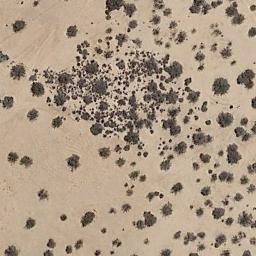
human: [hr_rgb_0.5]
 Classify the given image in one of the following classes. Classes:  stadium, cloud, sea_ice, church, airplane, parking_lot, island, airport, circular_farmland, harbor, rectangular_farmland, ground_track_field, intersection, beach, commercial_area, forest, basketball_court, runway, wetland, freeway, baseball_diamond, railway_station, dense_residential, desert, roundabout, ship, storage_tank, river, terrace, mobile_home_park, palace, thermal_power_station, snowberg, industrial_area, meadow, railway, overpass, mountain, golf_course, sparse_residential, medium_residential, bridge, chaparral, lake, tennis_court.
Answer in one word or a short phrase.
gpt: chaparral